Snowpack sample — Buffalo Mountain, Silverthorne, Colorado, USA (1/25/25, 10:11 AM MST)
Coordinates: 39.6222, -106.1139
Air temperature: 22 °F
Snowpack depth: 110 cm
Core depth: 10 cm
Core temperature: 46.4 °F
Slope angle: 12°, slope face: 102°
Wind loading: high
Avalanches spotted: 0
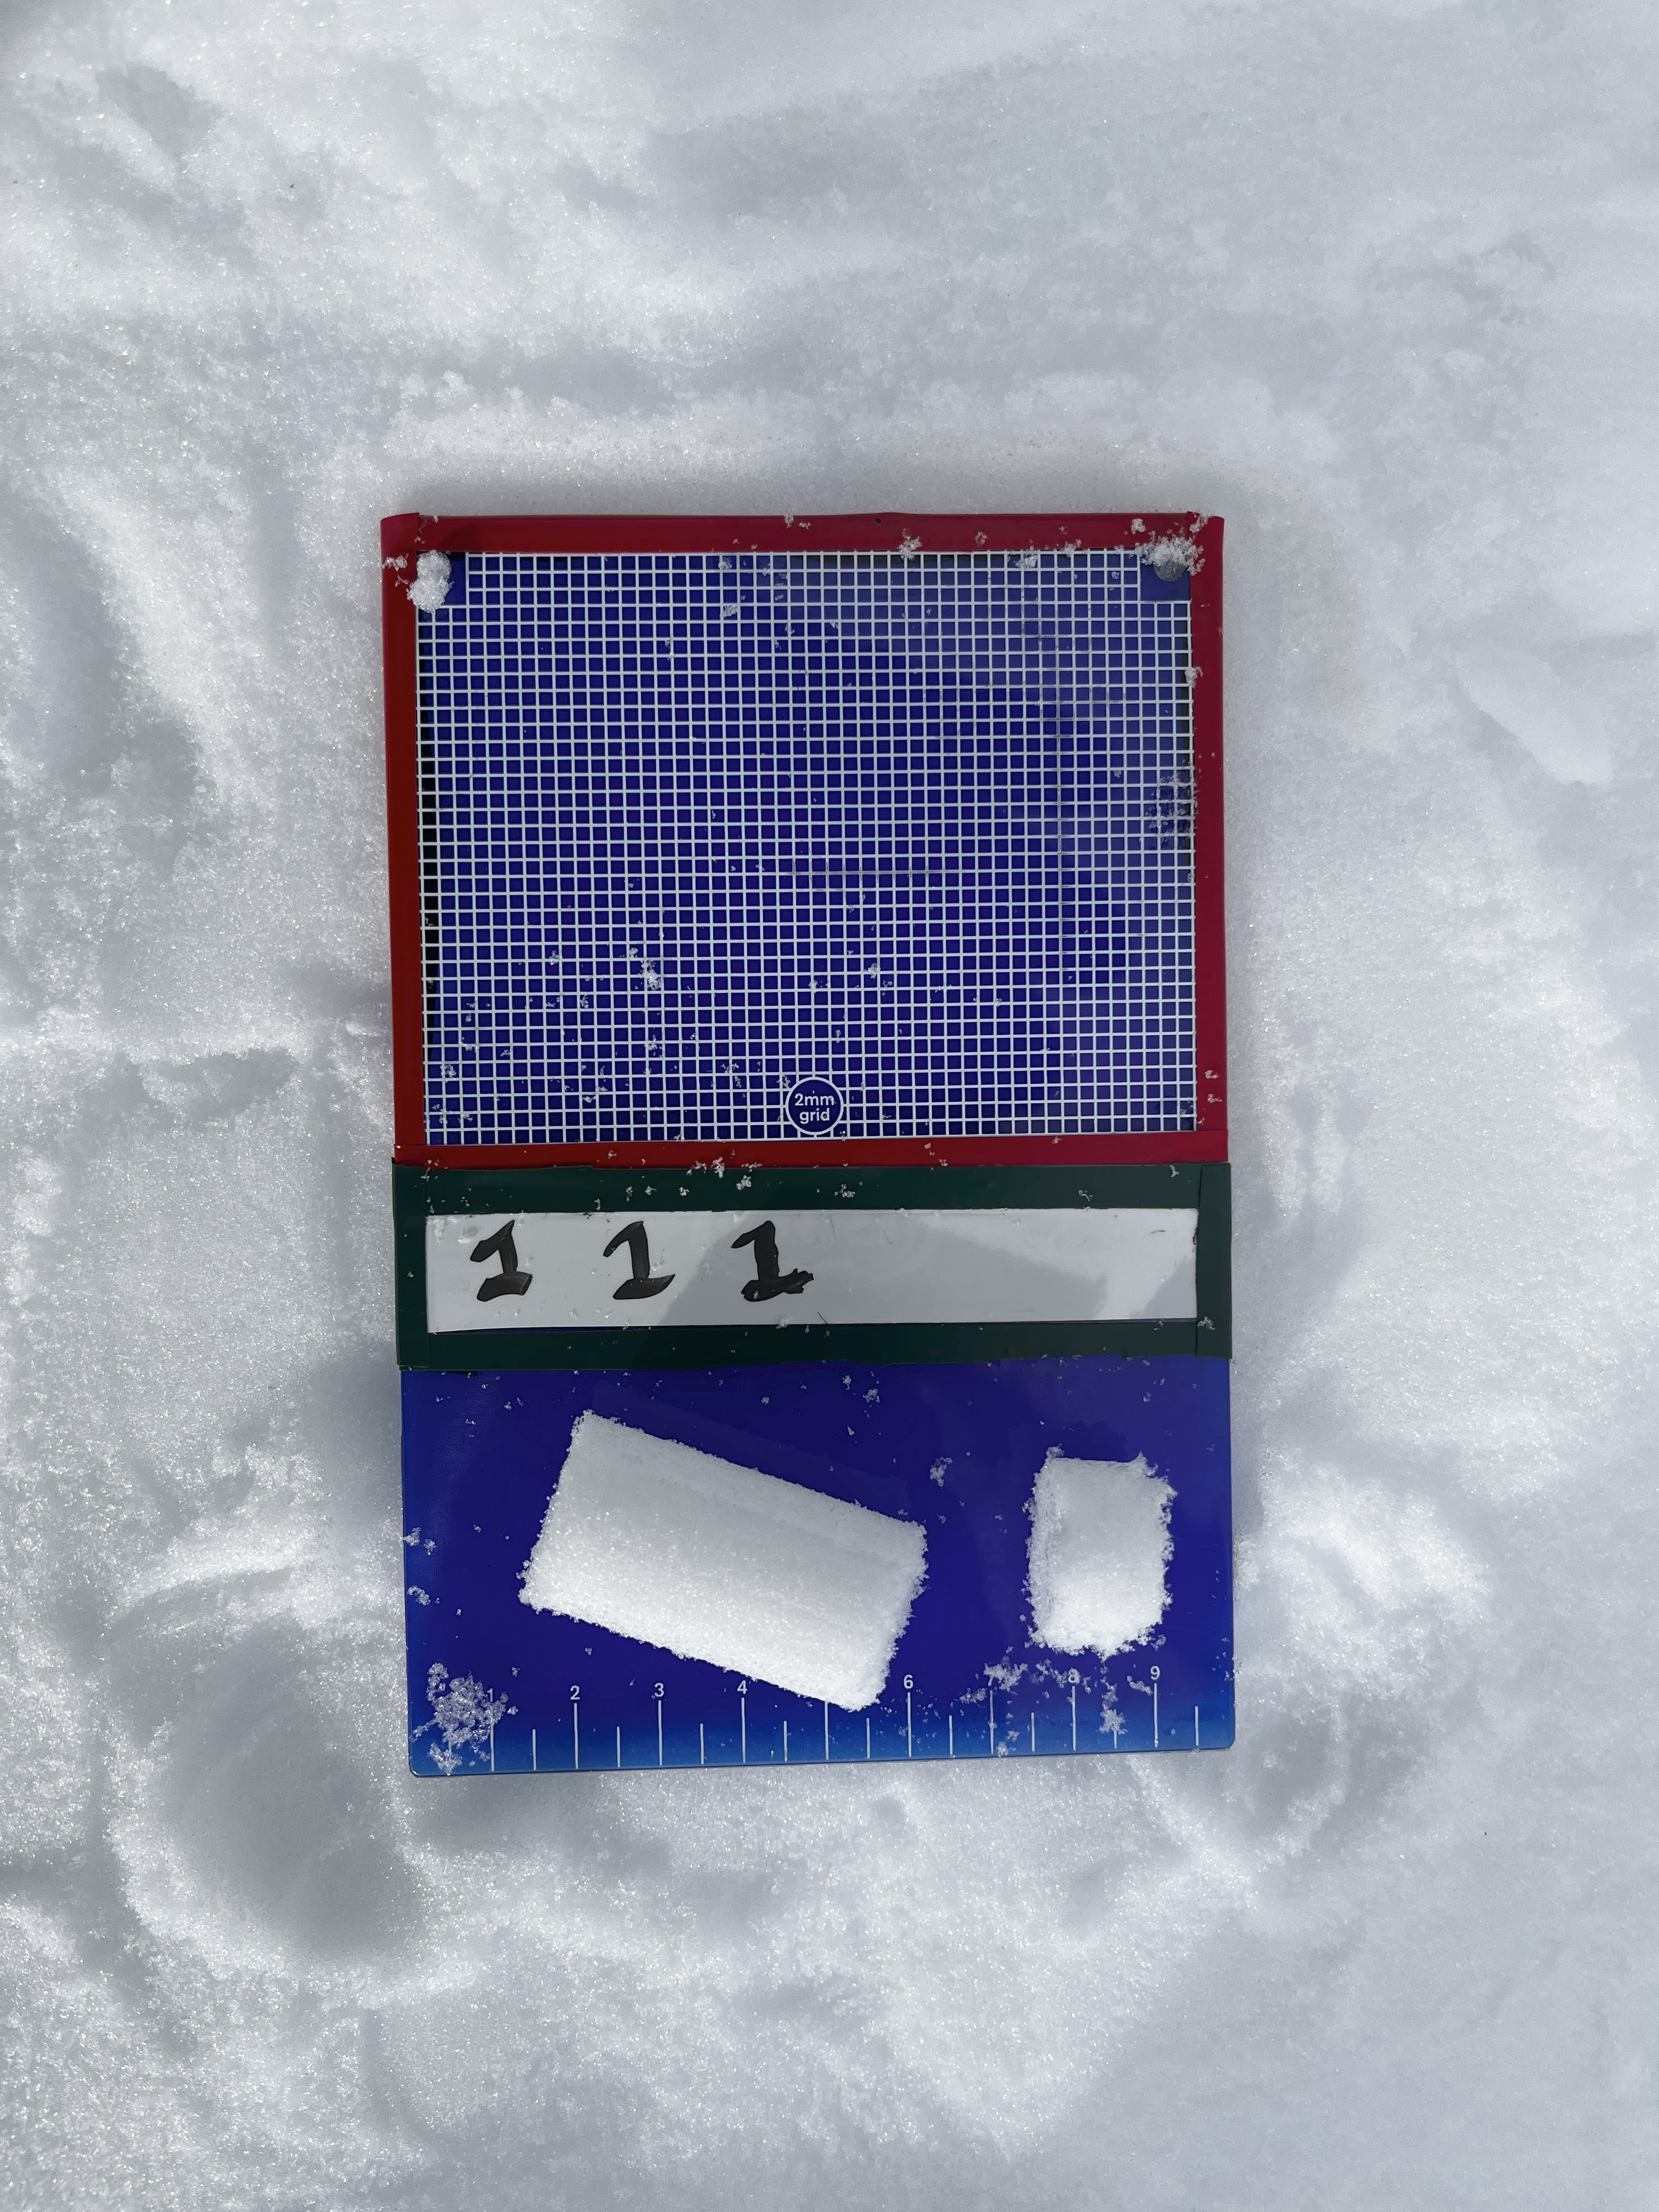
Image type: crystal_card
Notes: No avalanches nearby, collected on the outskirts of a fire break 15 meters from the treeline, on way to Buffalo and Red Mountain